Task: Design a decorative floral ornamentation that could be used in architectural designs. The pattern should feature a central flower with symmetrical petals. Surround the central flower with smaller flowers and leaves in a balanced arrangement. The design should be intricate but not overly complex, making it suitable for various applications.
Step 787:
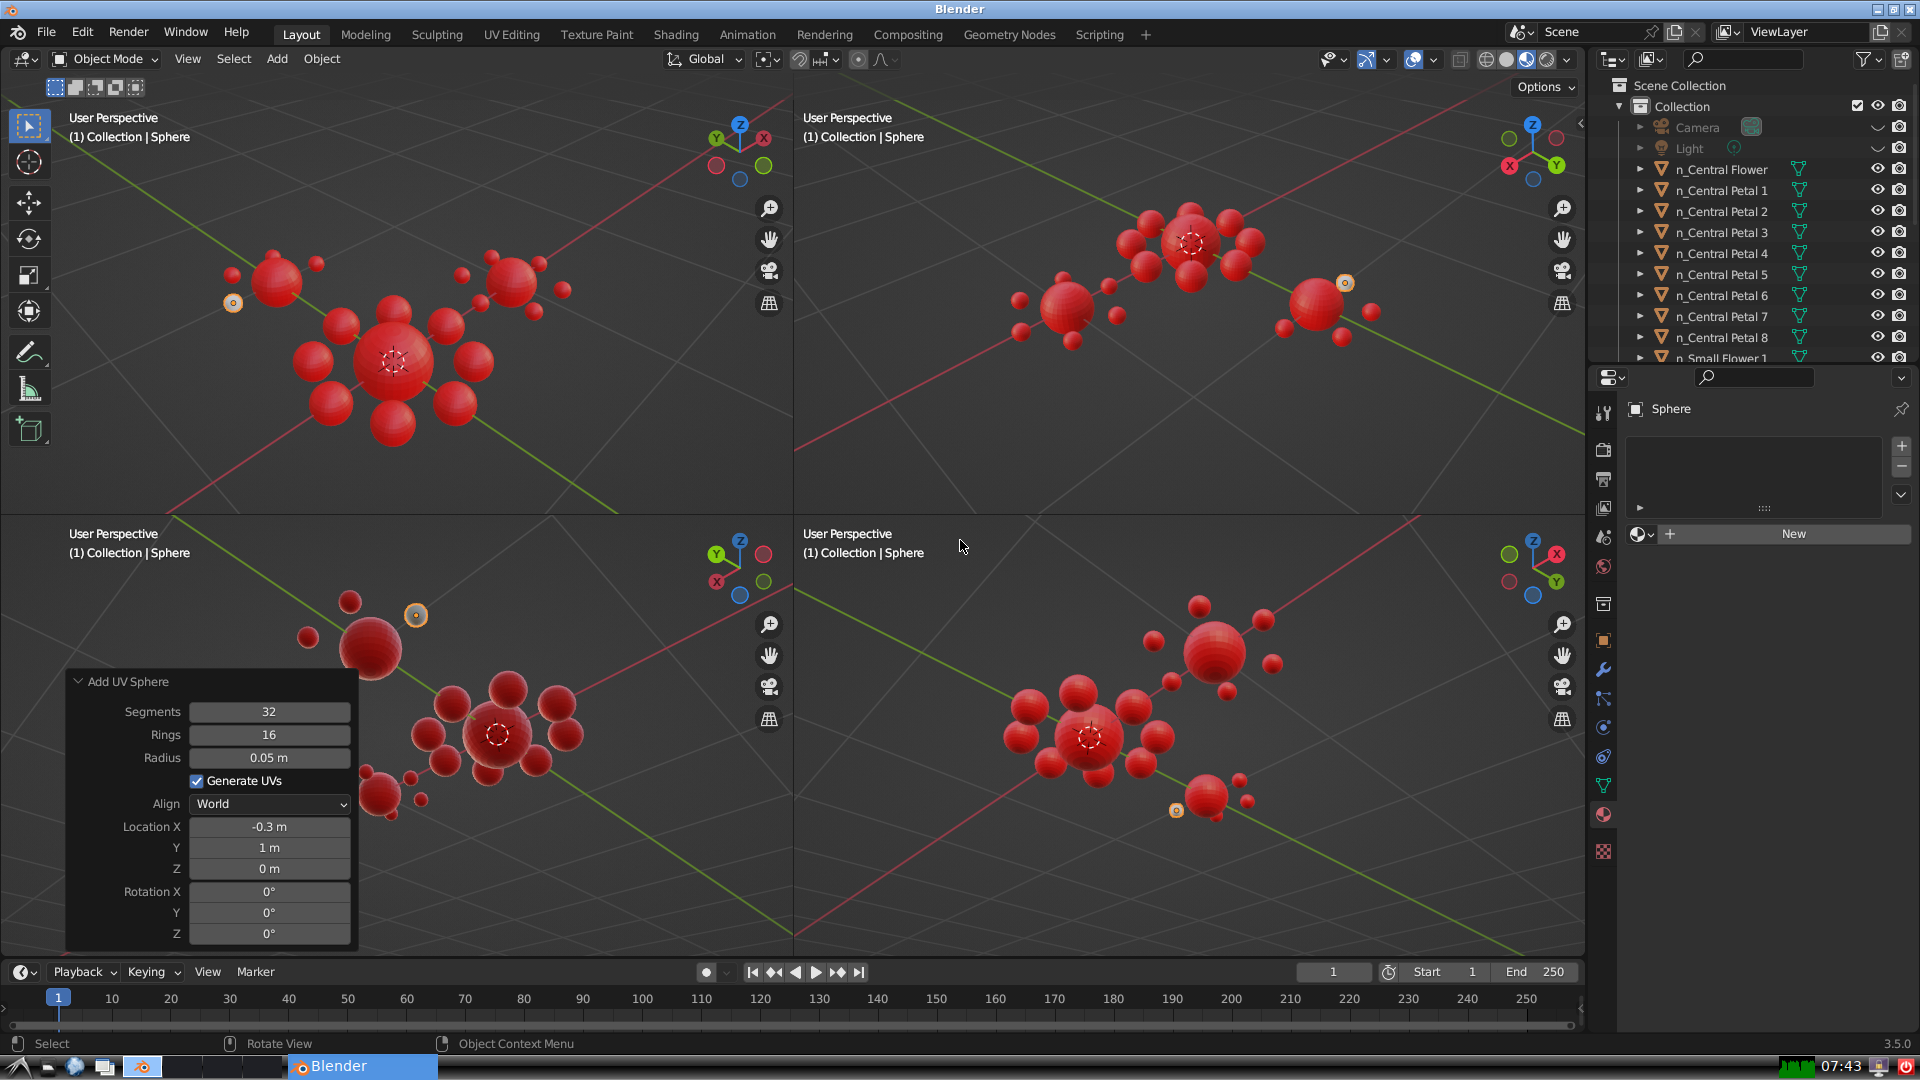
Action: {"mouse_move": [1608, 631]}